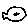
Label: fish